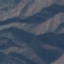
Label: HerbaceousVegetation